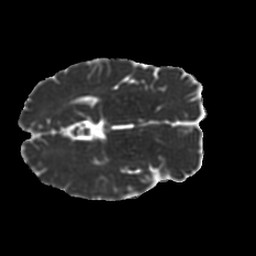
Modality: MD
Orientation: axial
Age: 54
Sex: female
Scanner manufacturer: ge
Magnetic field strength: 3 T
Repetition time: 7.8 s
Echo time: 0.0606 s